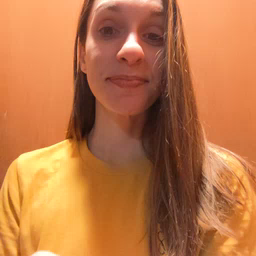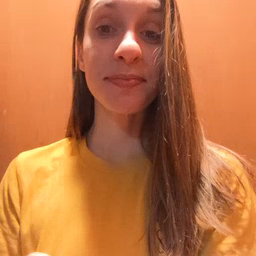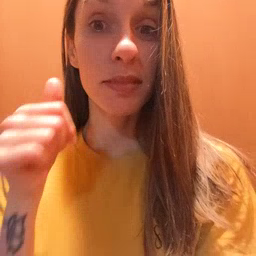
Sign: girl